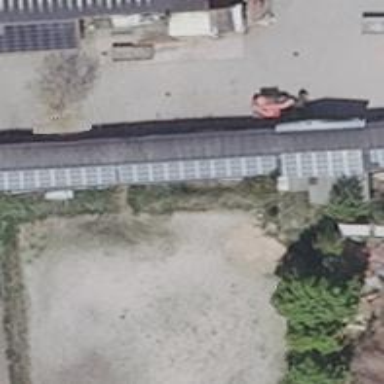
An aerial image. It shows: Small solar photovoltaic panel generator is producing electricity.